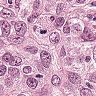
Metastatic tissue present: yes